Question: Currently I have an algorithm which somewhat looks like web-spiders or file search systems - it has a collection of the elements to process and processing elements can lead to enqueuing more elements.
However this algorithm is single threaded - it's because I fetch data from the db and would like to have only single db connection at once.
In my current situation performance is not critical - I'm doing this only for the visualization purposes to ease up debugging.
For me it seems natural to use queue abstraction, however it's seems that using queues implies multithreading - as I understand, most of standard java queue implementations reside in java.util.concurrent package.

I understand that I can go on with any data structure that support and but I would like to know what data structure is more natural to use in this case(is it ok to use a queue in a single threaded application?).
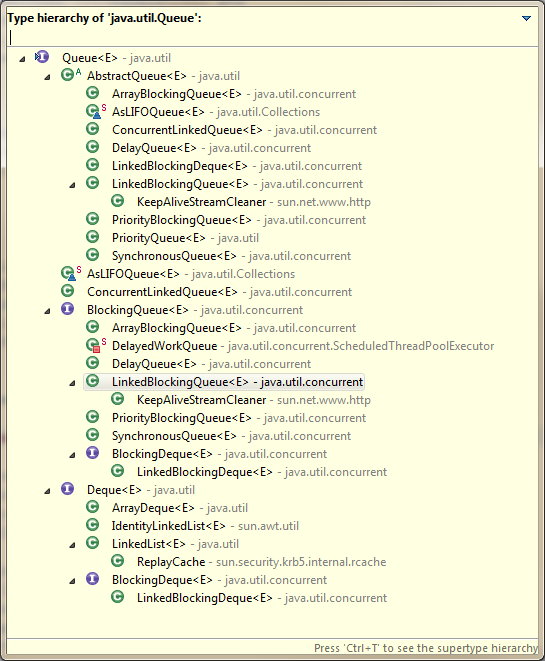
Answer: Queue is defined in java.util. LinkedList is a Queue and not very concurrency-friendly. None of the Queue method blocks, so they should be safe from a single threaded perspective.